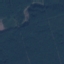
Land use / land cover class: Forest